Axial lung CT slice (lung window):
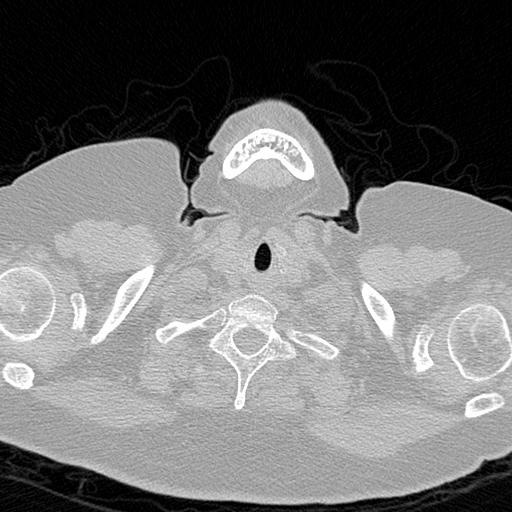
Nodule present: no